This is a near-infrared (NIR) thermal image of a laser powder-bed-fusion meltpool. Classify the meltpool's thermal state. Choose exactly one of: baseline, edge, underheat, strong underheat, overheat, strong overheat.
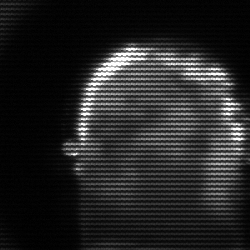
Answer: strong underheat